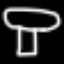
Label: mushroom